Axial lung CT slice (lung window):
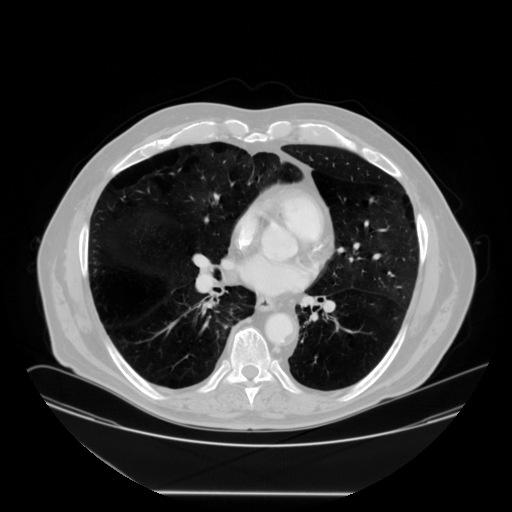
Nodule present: no